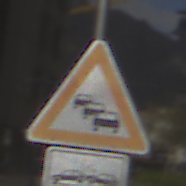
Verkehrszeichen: Stau
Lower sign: Entfernungsangaben2
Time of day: MorningAfternoon
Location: Outdoor (Urban)
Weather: PartlyCloudy
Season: NotSpecified
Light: Natural